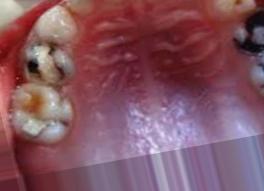
Condition: Caries